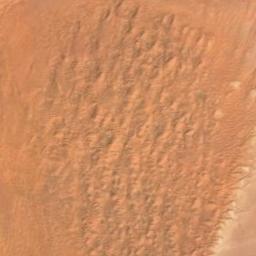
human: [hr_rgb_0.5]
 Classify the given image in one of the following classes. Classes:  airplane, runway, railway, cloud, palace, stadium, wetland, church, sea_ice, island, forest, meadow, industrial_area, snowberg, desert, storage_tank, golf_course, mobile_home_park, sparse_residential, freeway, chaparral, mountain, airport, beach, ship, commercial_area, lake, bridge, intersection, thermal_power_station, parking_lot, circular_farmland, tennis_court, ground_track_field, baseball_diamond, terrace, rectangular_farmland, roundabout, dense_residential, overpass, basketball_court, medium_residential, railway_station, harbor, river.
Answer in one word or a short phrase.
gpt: desert